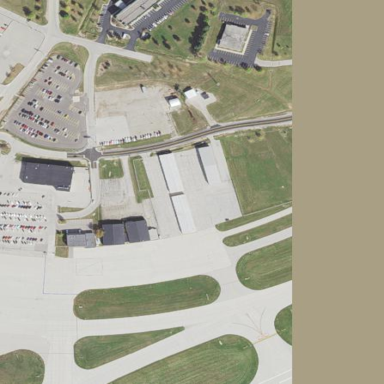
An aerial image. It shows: Apron at the airport.